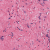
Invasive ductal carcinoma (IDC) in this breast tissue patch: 0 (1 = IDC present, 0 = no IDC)